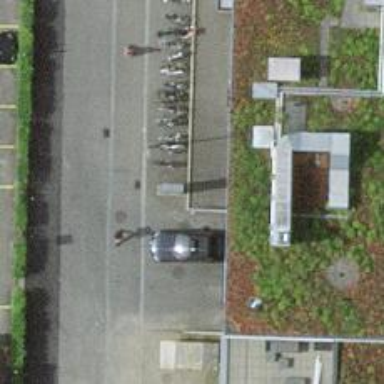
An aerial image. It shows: Parking entrance.